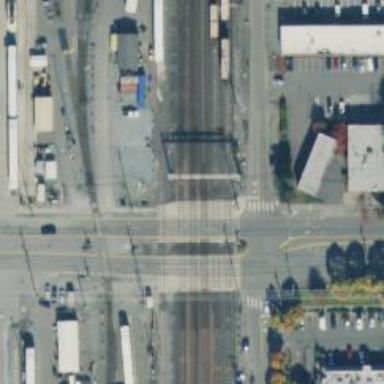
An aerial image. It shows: Railway signal.